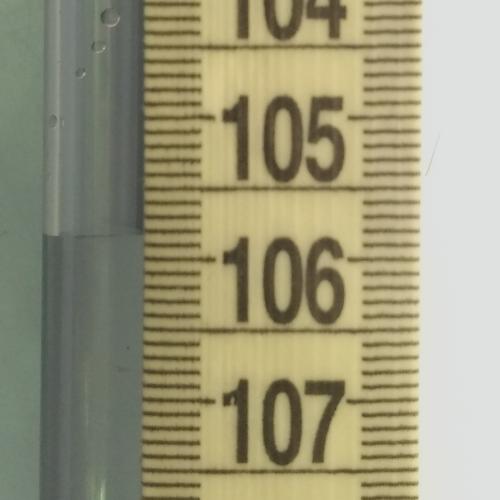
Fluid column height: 105.8 cm